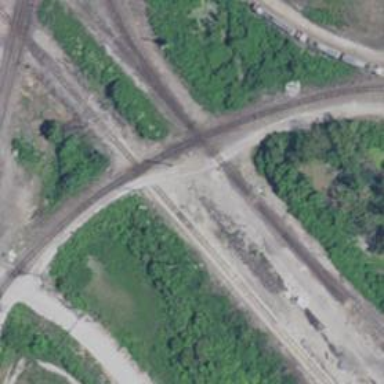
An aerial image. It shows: Railway crossing.